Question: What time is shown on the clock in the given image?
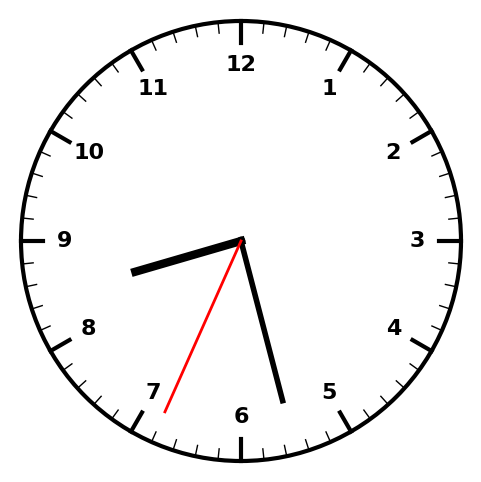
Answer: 08:27:34